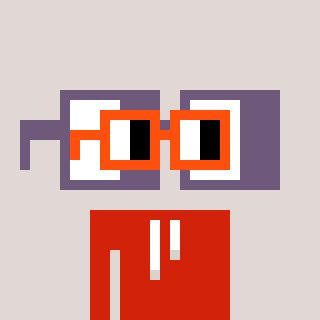
a pixel art character with square orange glasses, a glasses-shaped head and a red-colored body on a warm background